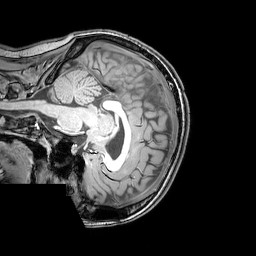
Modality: T1w
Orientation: sagittal
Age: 20
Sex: female
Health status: healthy
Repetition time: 0.081 s
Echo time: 0.037 s